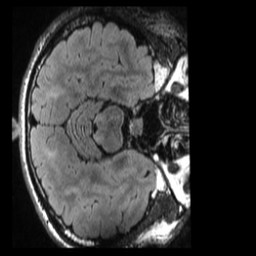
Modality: T1w
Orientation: axial
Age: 25
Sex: male